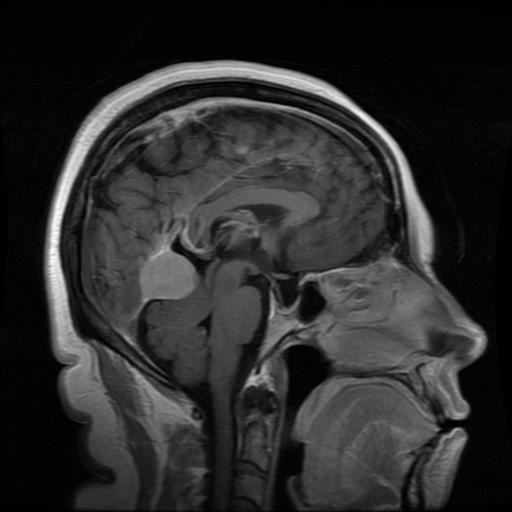
Label: meningioma